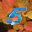
Label: 5